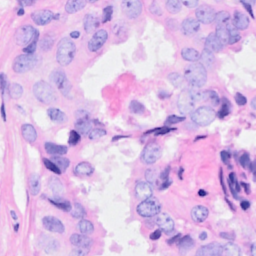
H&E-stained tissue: Breast